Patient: sex F, age 57
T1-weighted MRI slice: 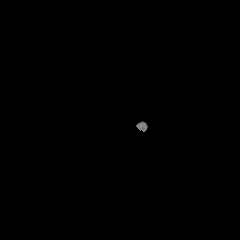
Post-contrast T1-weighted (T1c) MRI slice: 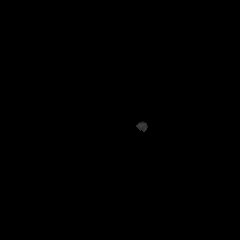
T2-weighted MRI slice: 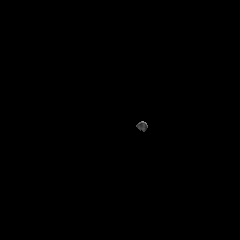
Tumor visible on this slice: no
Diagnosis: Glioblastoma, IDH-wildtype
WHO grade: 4